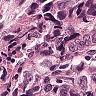
Metastatic tissue present: yes